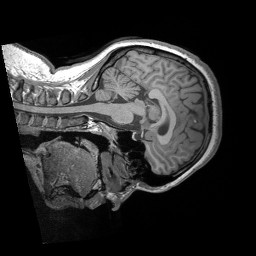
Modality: T1w
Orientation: sagittal
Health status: healthy